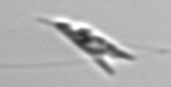
Label: Chrysochromulina_lanceolata